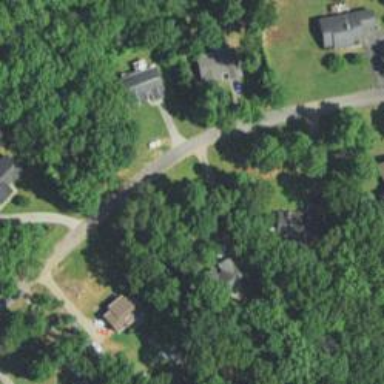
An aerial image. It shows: Driveway leading to service road.